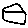
Label: house